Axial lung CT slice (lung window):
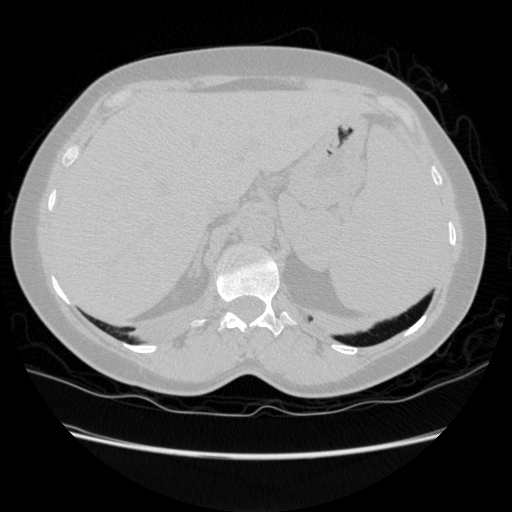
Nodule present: no